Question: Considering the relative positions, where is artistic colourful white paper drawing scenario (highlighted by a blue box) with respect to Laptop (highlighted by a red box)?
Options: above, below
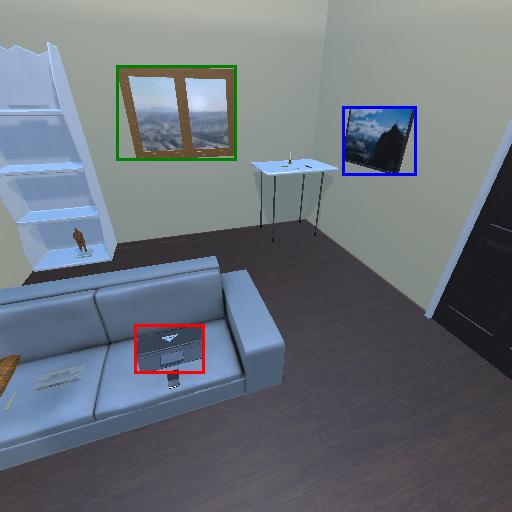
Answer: above